Aerial crown-view tile of a tropical tree (Barro Colorado Island, Panama), acquired 20250124:
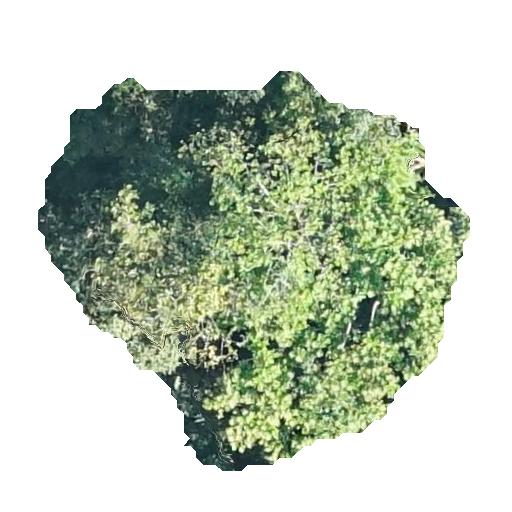
Species: Anacardium excelsum
GBIF accepted scientific name: Anacardium excelsum
Crown area: 175.332 m²